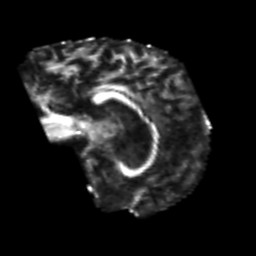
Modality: FA
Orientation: sagittal
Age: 43
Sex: male
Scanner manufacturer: siemens
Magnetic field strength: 3 T
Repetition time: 4.999 s
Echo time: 0.07946 s